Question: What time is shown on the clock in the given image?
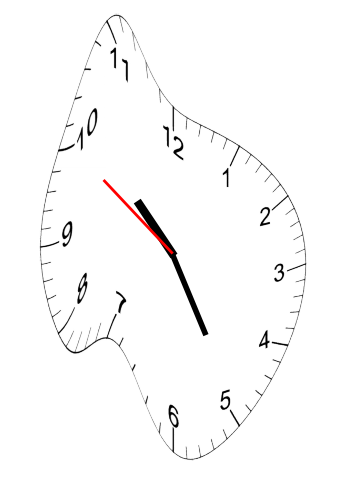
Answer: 10:24:50